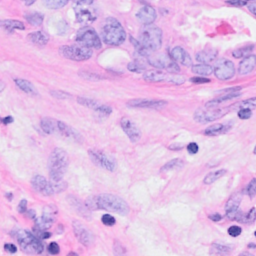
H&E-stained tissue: Breast